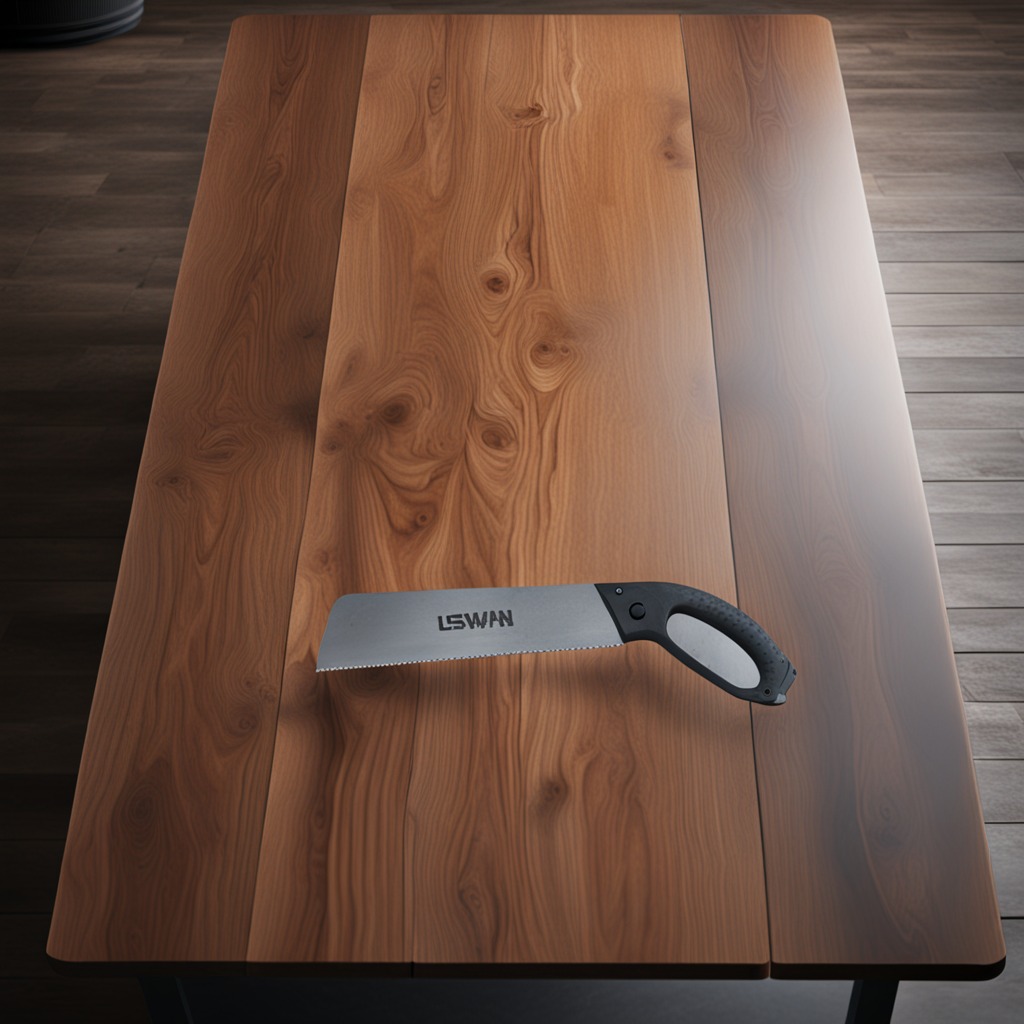
A metal saw is lying on the wooden table.